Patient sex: F
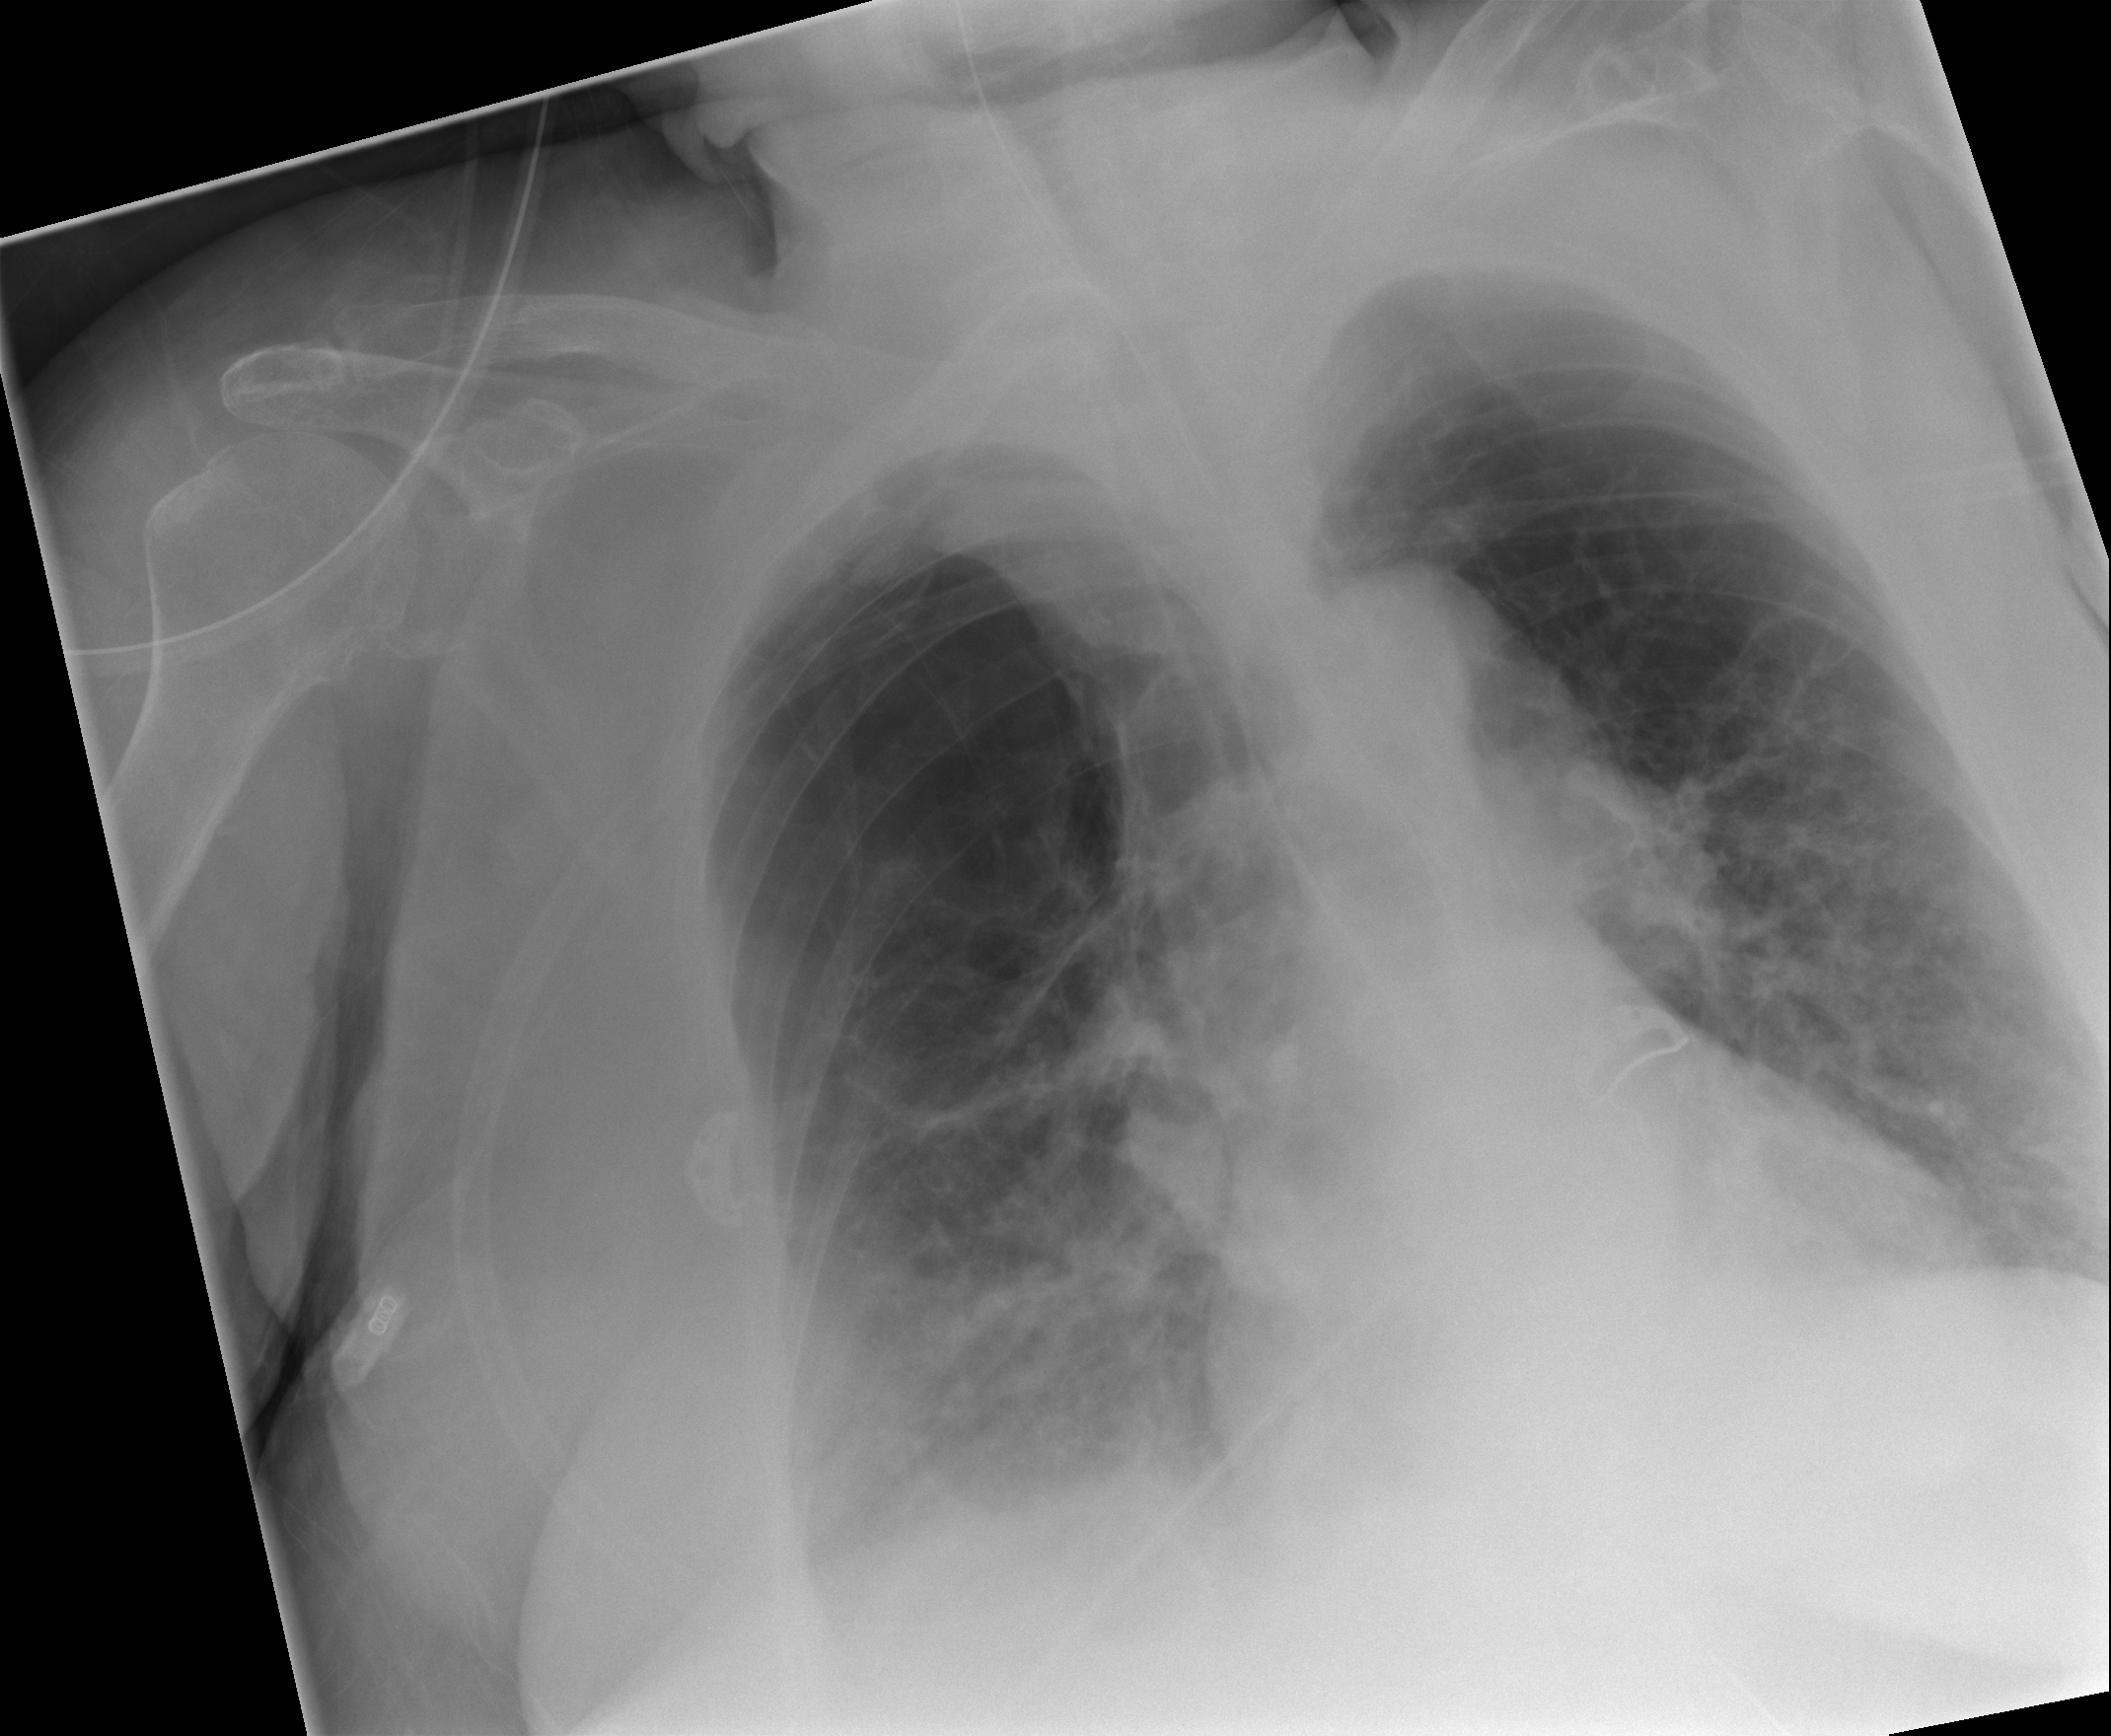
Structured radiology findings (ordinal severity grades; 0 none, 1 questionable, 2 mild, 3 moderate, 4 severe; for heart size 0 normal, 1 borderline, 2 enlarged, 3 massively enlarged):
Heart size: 0
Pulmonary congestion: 2
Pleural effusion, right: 2
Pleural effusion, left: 1
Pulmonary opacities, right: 2
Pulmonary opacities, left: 2
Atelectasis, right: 2
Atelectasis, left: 2